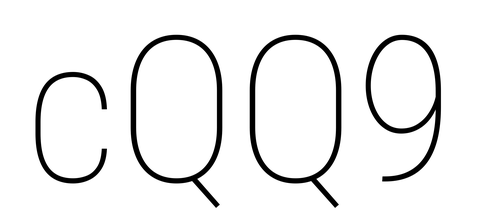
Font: Roboto_Condensed_Thin